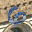
Label: 6